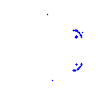
Particle: proton